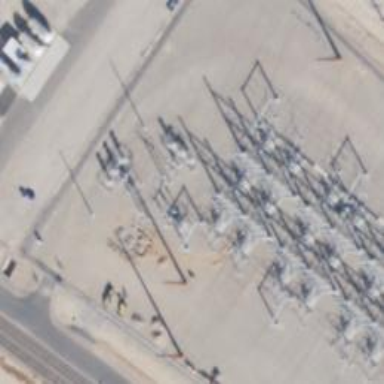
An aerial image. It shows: Switch used for power control.